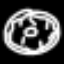
Label: donut